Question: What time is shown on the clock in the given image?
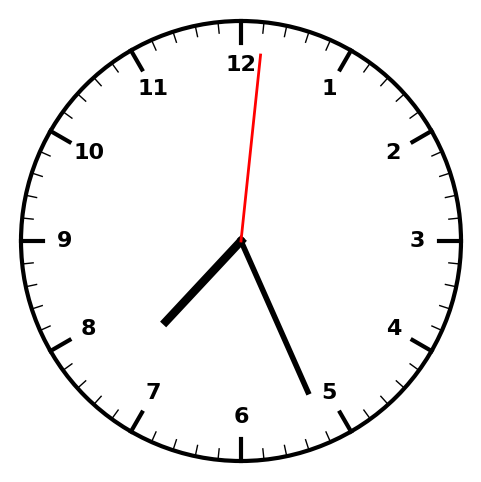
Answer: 07:26:01